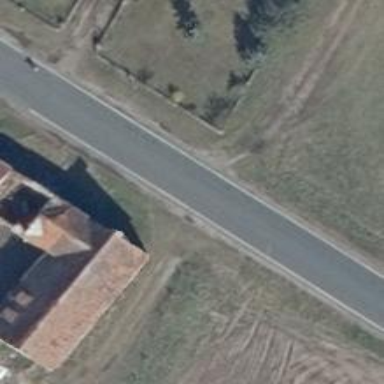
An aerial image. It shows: Secondary road with asphalt surface.